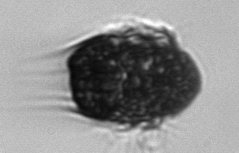
Label: Mesodinium